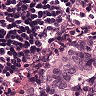
Metastatic tissue present: yes